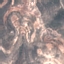
Label: HerbaceousVegetation